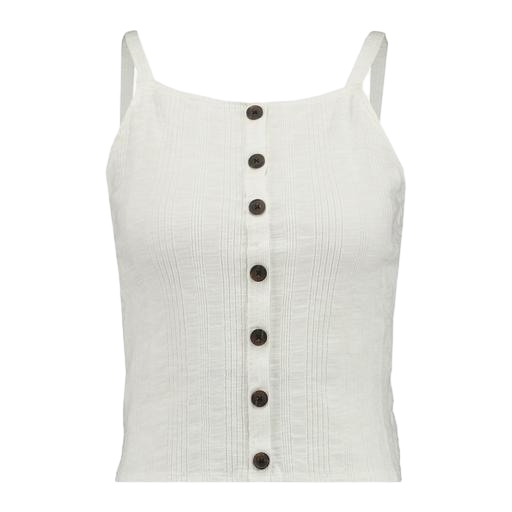
white sleeveless button, white button front barcelona cami, sleeveless white button, white background